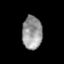
Tissue: skin
Cell type: Epithelial cells
Senescence score: 0.9155
Nuclear area (px): 651
Mean DAPI intensity: 150.558